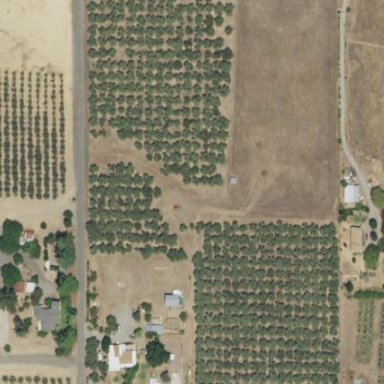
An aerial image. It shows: Orchard.